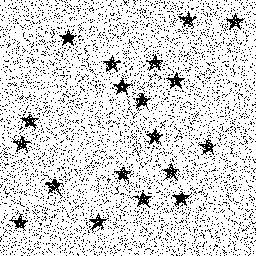
Squares: 0
Triangles: 0
Stars: 19
Total shapes: 19